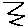
Label: zigzag